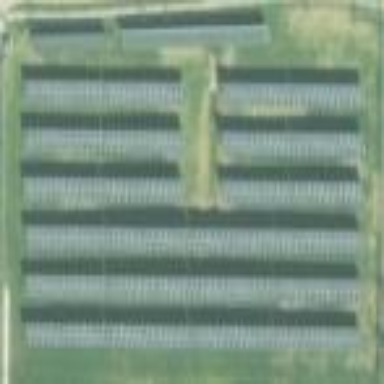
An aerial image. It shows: Solar power generator.